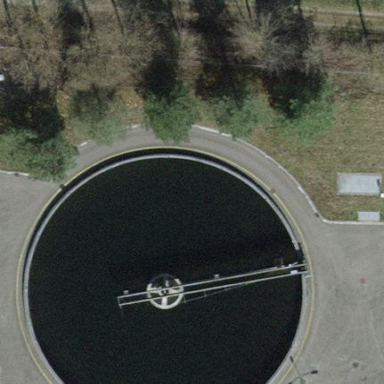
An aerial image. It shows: Basin with wastewater. The area is designated for water treatment.